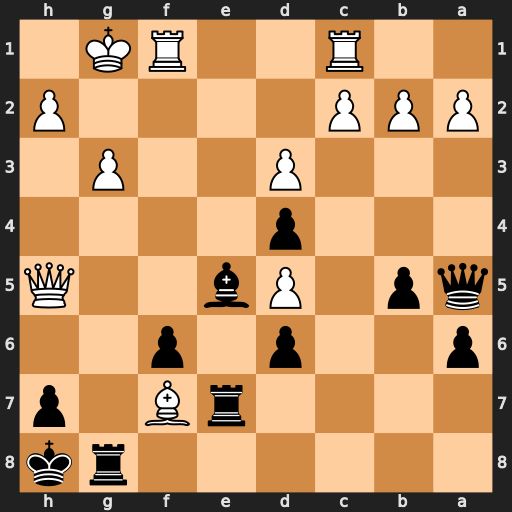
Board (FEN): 6rk/4rB1p/p2p1p2/qp1Pb2Q/3p4/3P2P1/PPP4P/2R2RK1
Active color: b
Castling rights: -
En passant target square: -
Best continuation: Rg5 Qe2 Rxf7